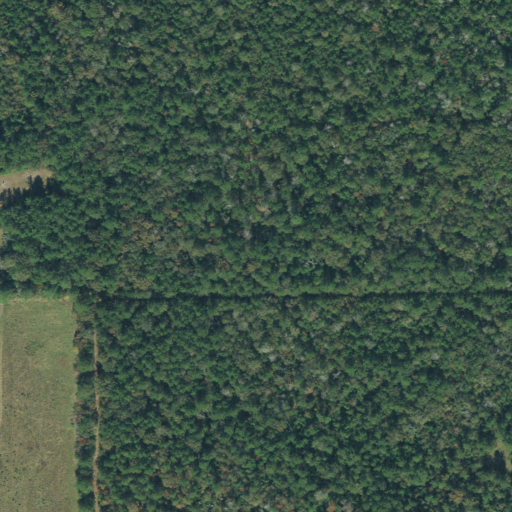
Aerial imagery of depression(s) in Texas named Willow Cove containing mixed forest, evergreen forest, and pasture